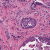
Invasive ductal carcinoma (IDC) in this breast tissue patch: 1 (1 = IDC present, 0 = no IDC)